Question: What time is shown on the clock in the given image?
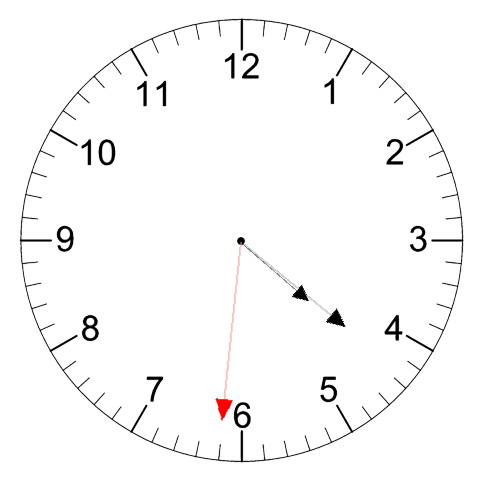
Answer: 04:21:31